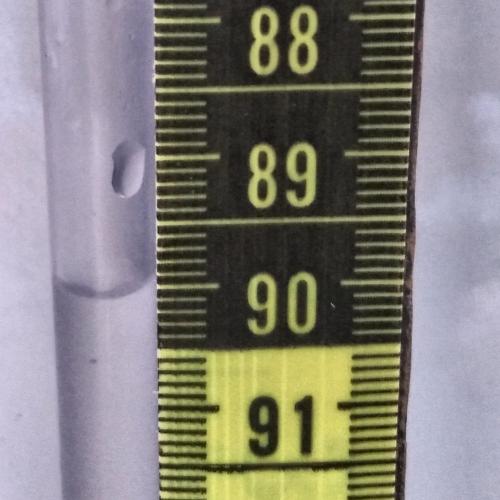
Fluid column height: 90.0 cm